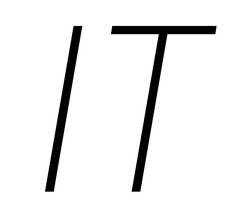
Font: Roboto-Italic_Condensed_ExtraLight_Italic